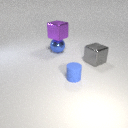
large gray metal cube behind small blue rubber cylinder